Field crop: tomato
Growth stage: 1
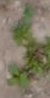
Species: portulaca